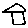
Label: house